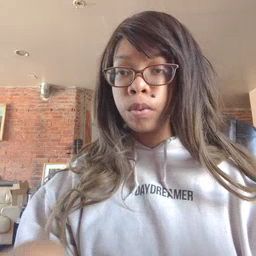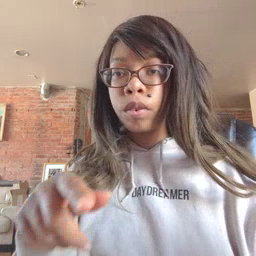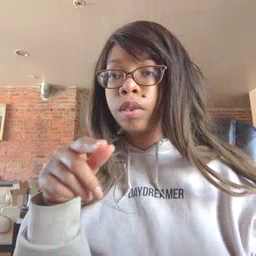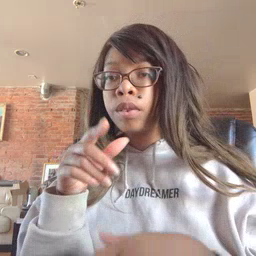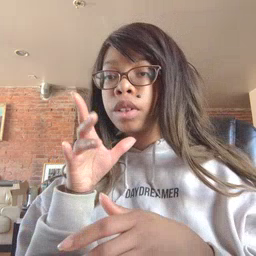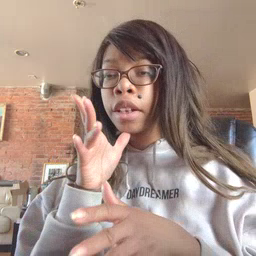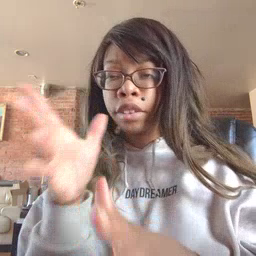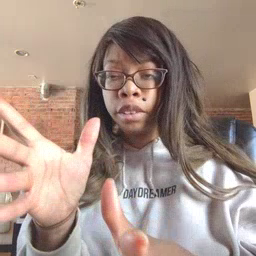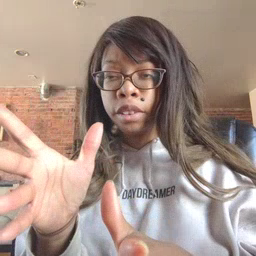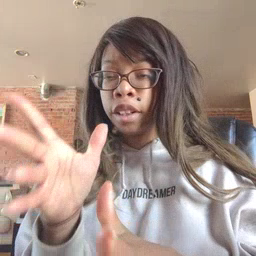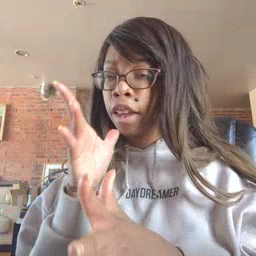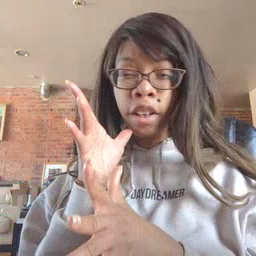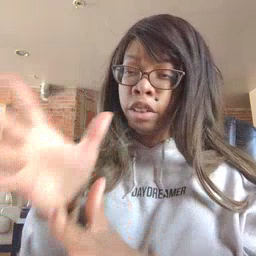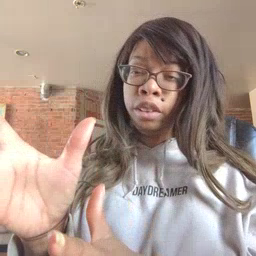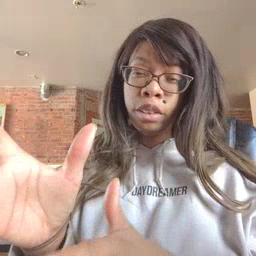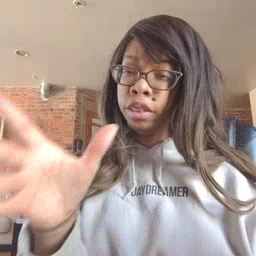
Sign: hate